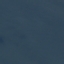
Land use / land cover class: SeaLake